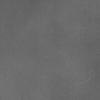
Atmospheric dust classification: dusty